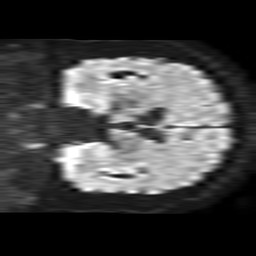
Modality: TRACE
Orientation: coronal
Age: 44
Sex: male
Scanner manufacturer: philips
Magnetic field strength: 1.5 T
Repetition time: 4.6 s
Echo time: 0.08437 s